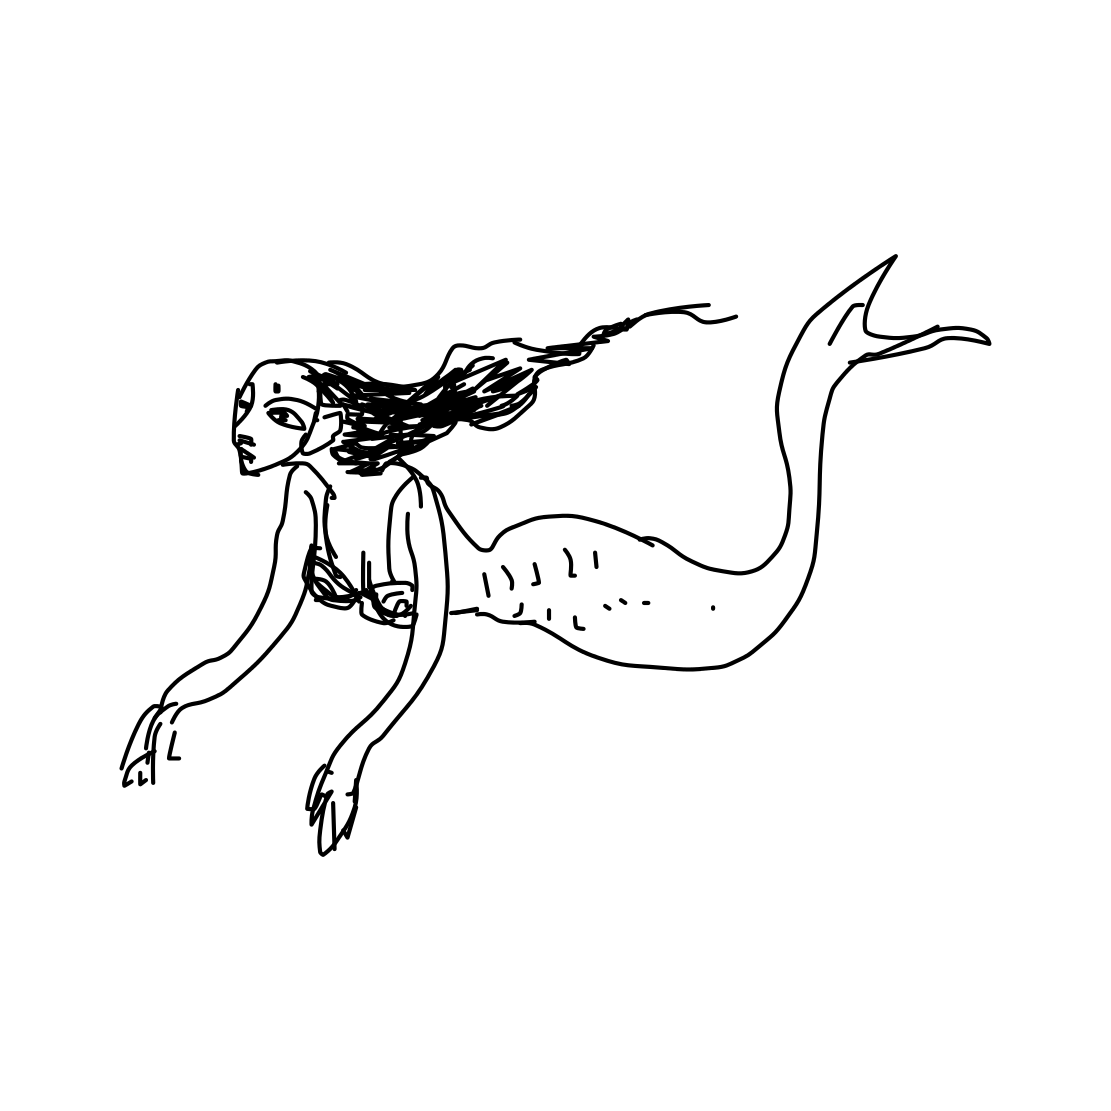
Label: mermaid